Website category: sports
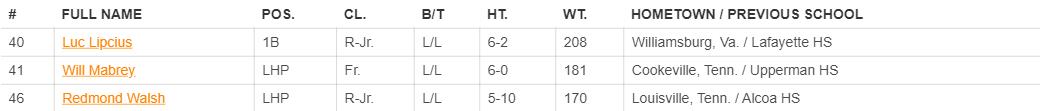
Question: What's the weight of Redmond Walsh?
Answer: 170

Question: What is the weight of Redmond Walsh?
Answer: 170

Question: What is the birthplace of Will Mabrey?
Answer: Cookeville, Tenn.

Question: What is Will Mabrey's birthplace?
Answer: Cookeville, Tenn.

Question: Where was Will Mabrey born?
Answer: Cookeville, Tenn.

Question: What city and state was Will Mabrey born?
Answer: Cookeville, Tenn.

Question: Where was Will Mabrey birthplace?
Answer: Cookeville, Tenn.

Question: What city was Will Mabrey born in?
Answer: Cookeville, Tenn.

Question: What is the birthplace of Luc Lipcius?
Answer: Williamsburg, Va.

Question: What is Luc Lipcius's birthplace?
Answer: Williamsburg, Va.

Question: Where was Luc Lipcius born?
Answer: Williamsburg, Va.

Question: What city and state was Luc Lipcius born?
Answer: Williamsburg, Va.

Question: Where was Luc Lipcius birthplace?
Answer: Williamsburg, Va.

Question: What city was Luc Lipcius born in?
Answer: Williamsburg, Va.

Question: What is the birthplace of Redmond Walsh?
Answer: Louisville, Tenn.

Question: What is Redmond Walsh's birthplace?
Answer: Louisville, Tenn.

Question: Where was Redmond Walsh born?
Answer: Louisville, Tenn.

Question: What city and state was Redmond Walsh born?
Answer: Louisville, Tenn.

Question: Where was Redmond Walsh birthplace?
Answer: Louisville, Tenn.

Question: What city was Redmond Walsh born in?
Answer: Louisville, Tenn.

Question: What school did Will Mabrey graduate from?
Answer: Upperman HS

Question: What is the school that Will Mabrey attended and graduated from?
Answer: Upperman HS

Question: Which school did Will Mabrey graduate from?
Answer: Upperman HS

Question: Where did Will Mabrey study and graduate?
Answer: Upperman HS

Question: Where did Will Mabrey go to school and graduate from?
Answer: Upperman HS

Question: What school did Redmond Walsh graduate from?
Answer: Alcoa HS

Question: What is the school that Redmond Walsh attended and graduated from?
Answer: Alcoa HS

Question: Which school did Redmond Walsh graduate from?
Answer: Alcoa HS

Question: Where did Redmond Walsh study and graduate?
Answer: Alcoa HS

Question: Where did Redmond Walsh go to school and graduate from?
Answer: Alcoa HS

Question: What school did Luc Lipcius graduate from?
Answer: Lafayette HS

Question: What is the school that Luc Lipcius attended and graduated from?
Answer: Lafayette HS

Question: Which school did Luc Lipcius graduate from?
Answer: Lafayette HS

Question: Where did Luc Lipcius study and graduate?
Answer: Lafayette HS

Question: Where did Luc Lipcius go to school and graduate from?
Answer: Lafayette HS